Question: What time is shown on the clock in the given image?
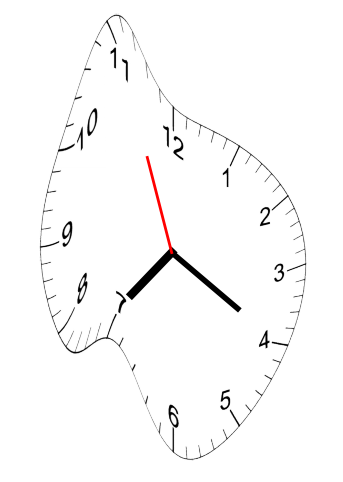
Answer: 07:19:56